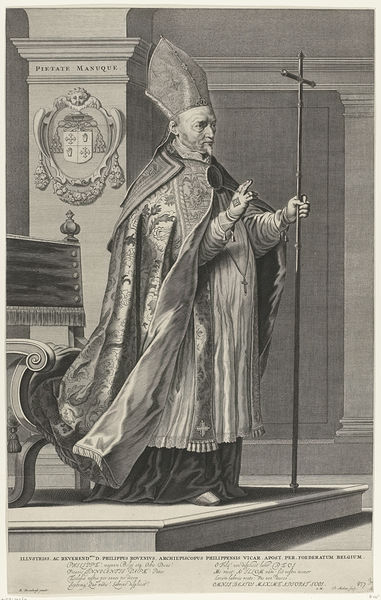
Titel: Portret van Philippus Rovenius
Künstler: Theodor Matham
Standort: Amsterdam
Institution: Rijksmuseum
Schlagwörter: mann, stuhl, säule, kalt, kirche, geistlicher, gewand, kontrast, schrift, stab, empore, bischof, papst, thron, steif, ernst, buch, kreuz, religion, schlicht, wappen, pfarrer, priester, segen, segnung, kühl, mitra, tiara, christentum, ornat, latein, bischofsstab, würdenträger, tora, segnend, distanziert, würdig, pietate, gut ausgeleuchtet